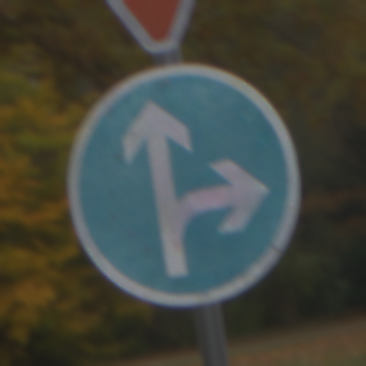
Verkehrszeichen: VorgeschriebeneFahrtrichtungGeradeausOderRechts
Zusatzzeichen oben: VorfahrtGewaehren
Umgebung: Outdoor, Nature
Tageszeit: Midday
Wetter: Overcast
Licht: Natural
Jahreszeit: Autumn
Kontrast: LowContrast